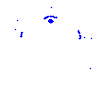
Particle: kaon